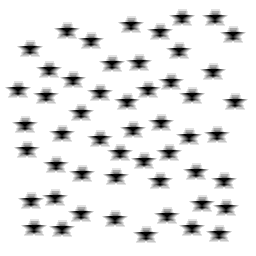
Squares: 0
Triangles: 0
Stars: 52
Total shapes: 52